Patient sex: M
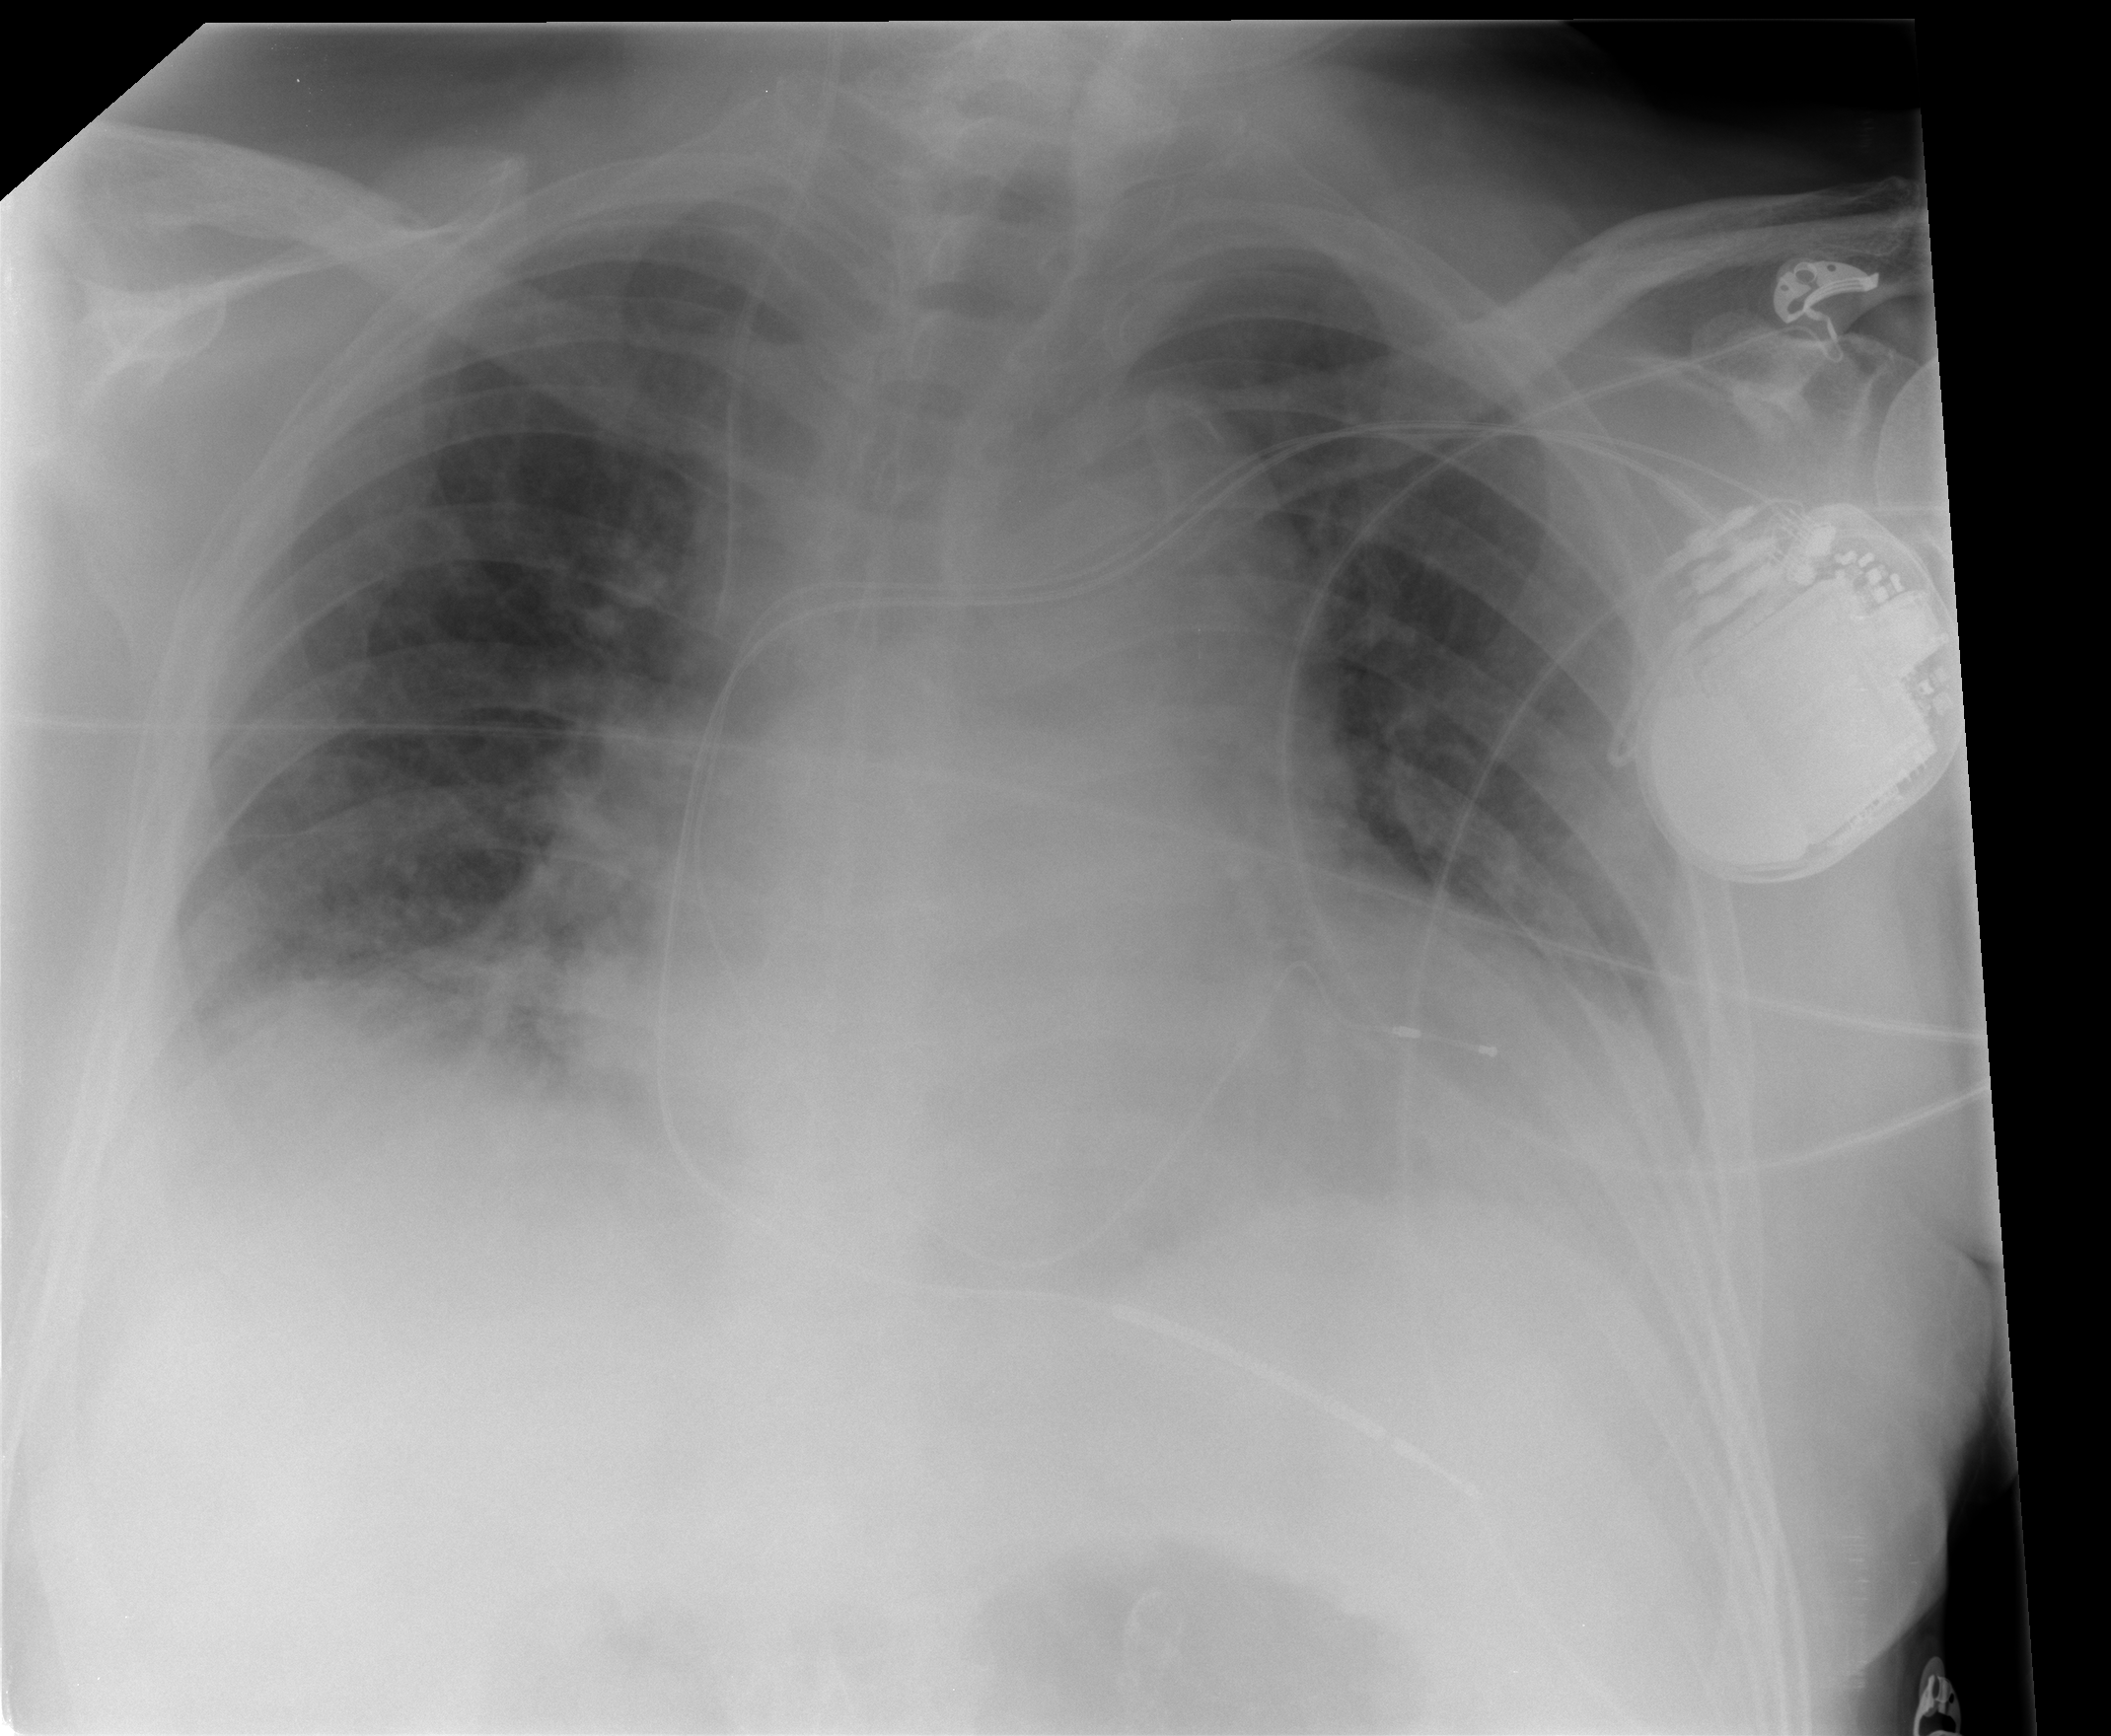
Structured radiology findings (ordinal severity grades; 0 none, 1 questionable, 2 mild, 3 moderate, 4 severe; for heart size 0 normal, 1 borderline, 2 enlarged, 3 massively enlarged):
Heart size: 2
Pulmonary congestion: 0
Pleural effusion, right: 0
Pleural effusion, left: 0
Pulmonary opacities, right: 0
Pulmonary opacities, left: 0
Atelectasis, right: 1
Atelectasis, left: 1